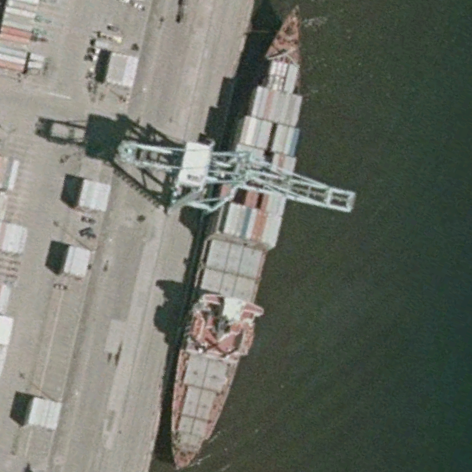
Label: civil